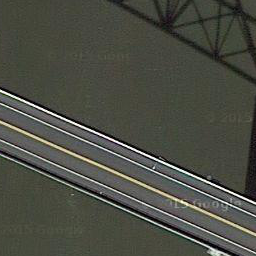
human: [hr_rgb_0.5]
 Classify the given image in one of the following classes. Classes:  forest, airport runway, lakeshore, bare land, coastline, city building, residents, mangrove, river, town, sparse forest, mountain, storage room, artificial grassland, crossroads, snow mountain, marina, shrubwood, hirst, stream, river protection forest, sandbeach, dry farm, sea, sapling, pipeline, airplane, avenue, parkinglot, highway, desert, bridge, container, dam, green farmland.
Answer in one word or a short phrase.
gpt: bridge